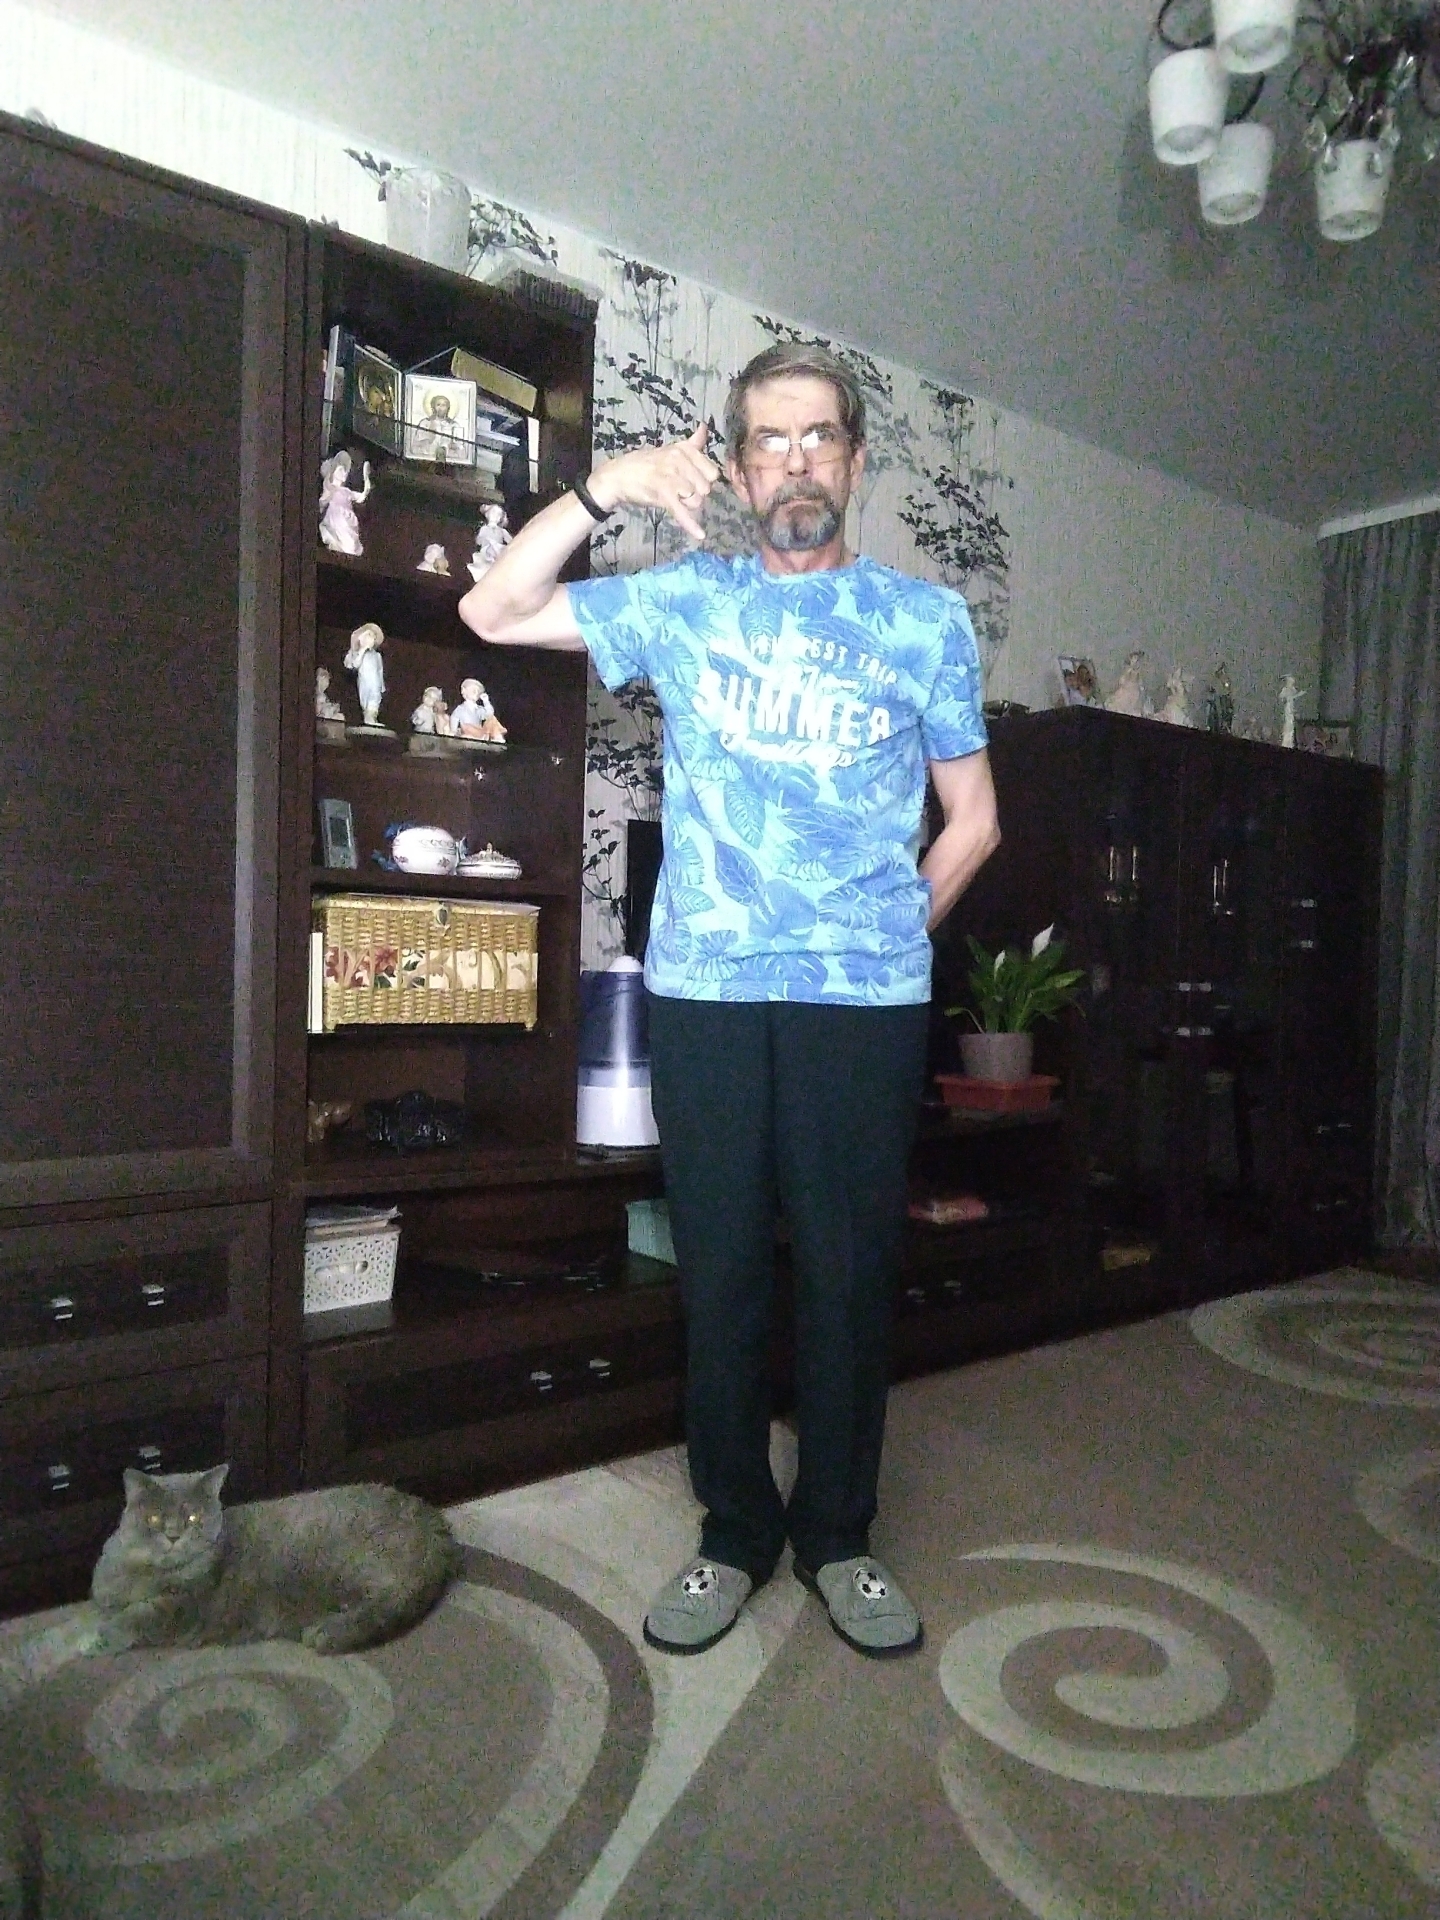
Label: noise